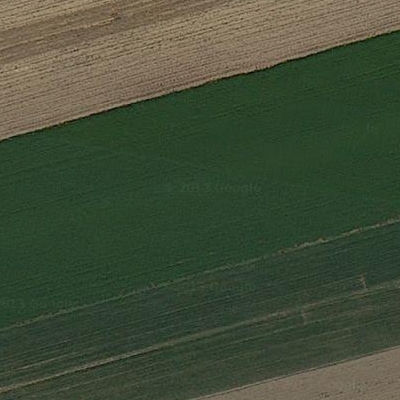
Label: bField